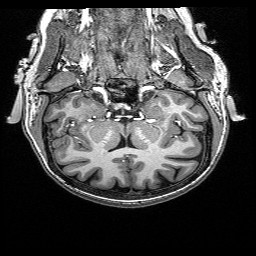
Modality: T1w
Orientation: sagittal